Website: walmart
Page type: customer-info-address
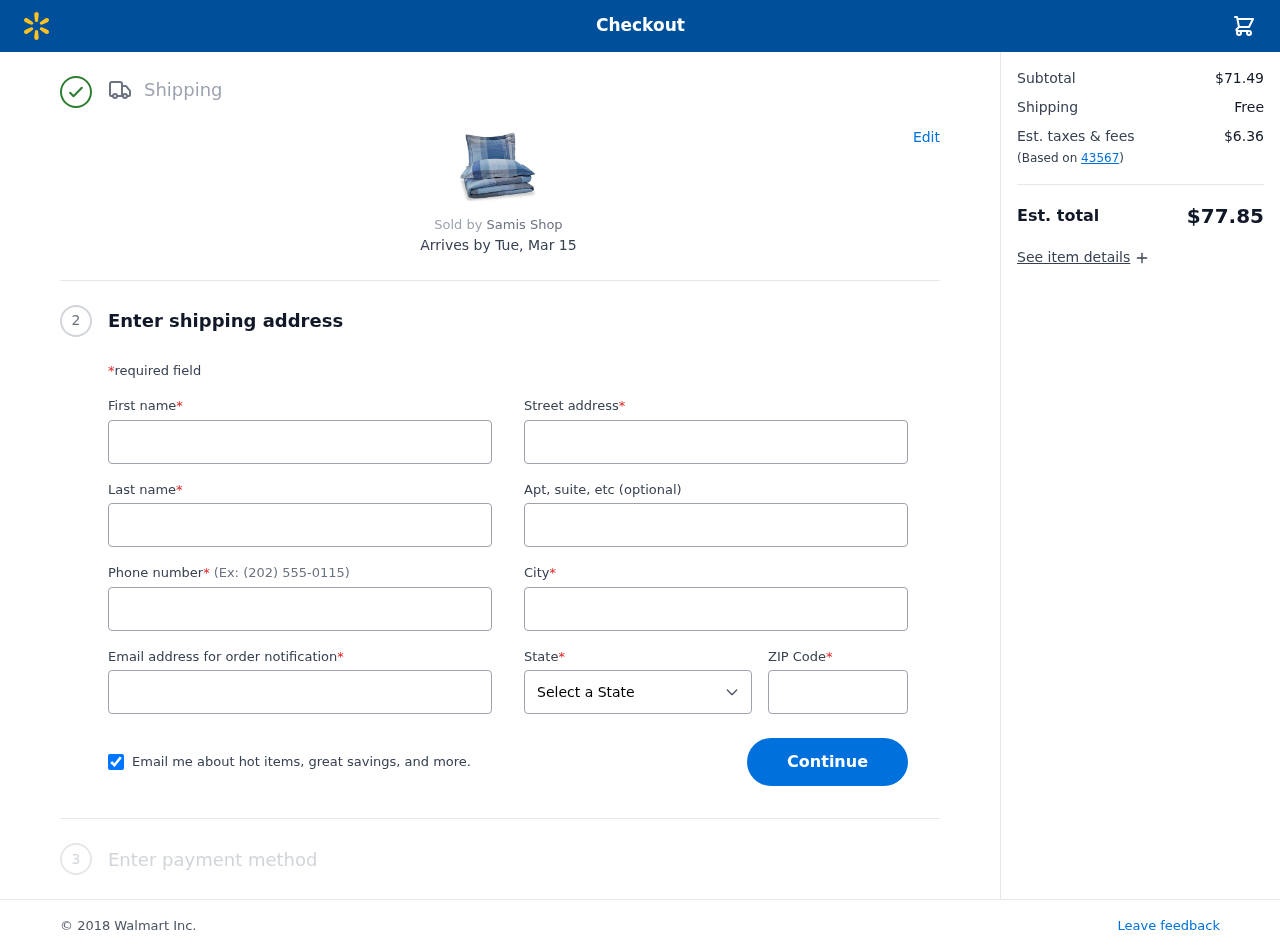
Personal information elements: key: PII_CITY
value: South Dennis
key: PII_EMAIL
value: timothy.jackson@hotmail.com
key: PII_FIRSTNAME
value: Timothy
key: PII_LASTNAME
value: Jackson
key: PII_PHONE
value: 2913108658
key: PII_POSTCODE
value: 43567
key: PII_STATE
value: South Dakota
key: PII_STREET
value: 48323 Michael Ville Suite 199
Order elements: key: ORDER_DELIVERY_DATE
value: Tue, Mar 15
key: ORDER_SUBTOTAL
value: $71.49
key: ORDER_SHIPPING_COST
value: Free
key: ORDER_TAX
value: $6.36
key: ORDER_TOTAL
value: $77.85